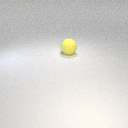
large yellow rubber sphere